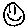
Label: smiley face